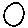
Label: circle